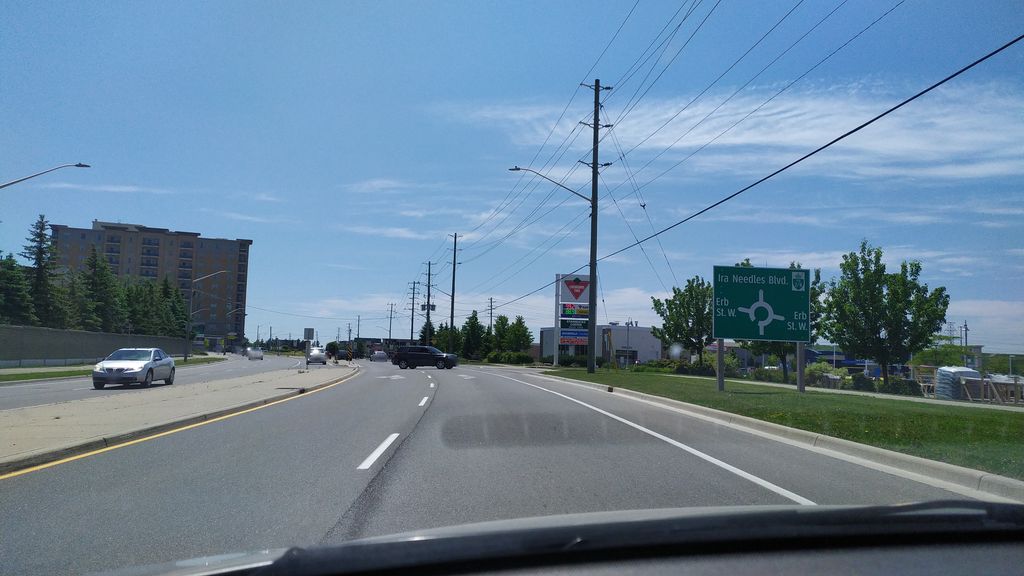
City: kitchener-waterloo